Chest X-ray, AP view. Patient: 41 years old, sex M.
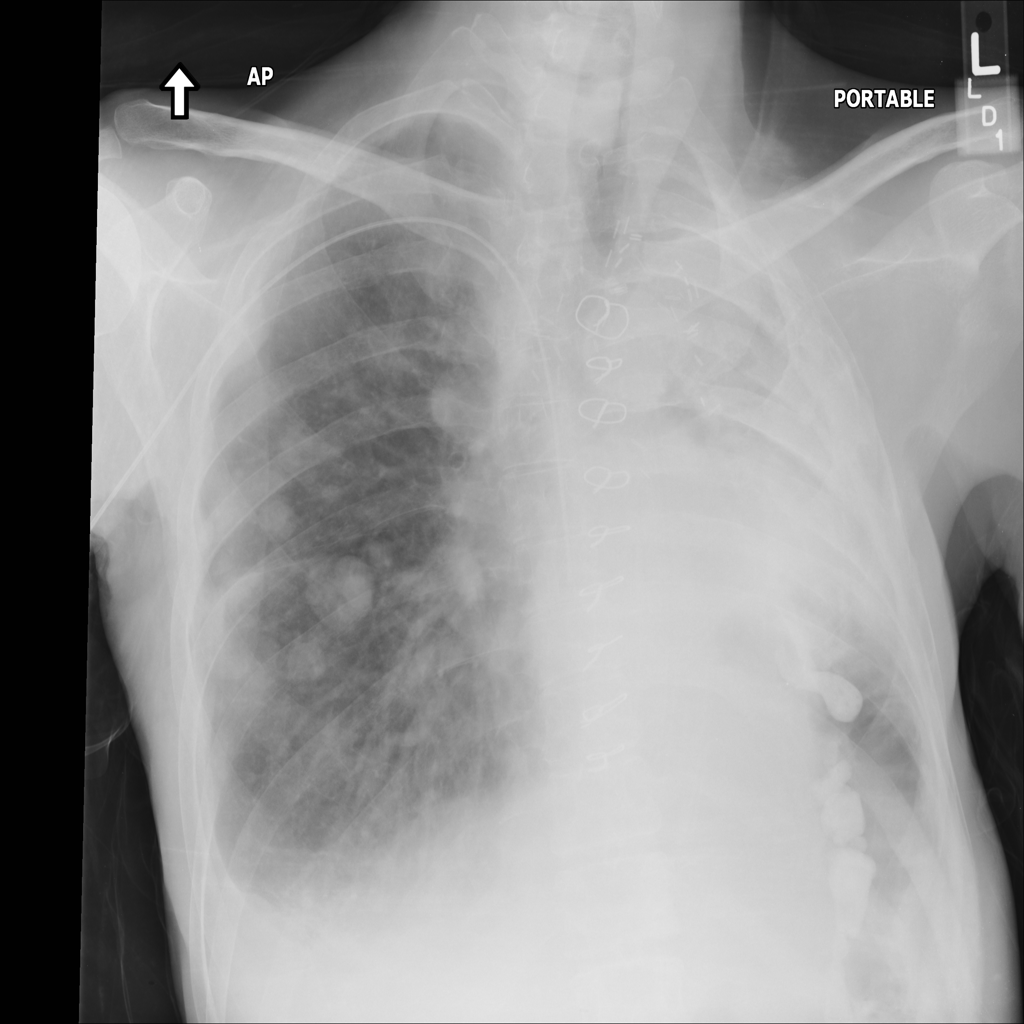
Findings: Effusion, Nodule